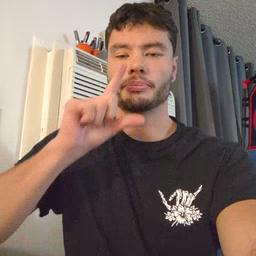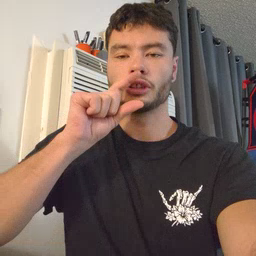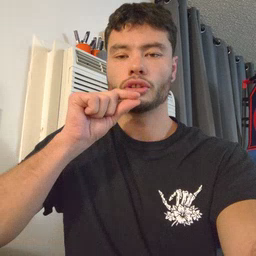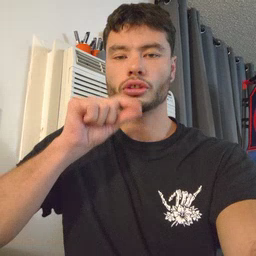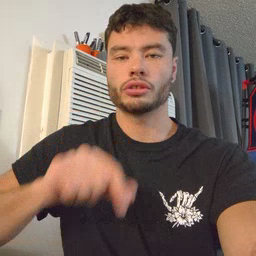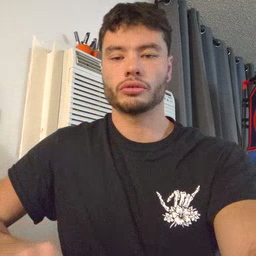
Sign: bird